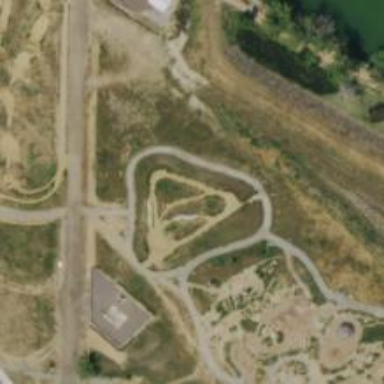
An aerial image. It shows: Cycling pumptrack on cycleway. The track is designated for the sport of cycling.